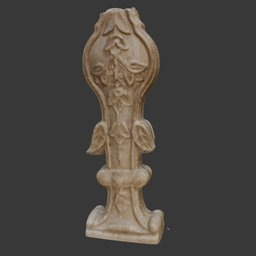
Label: decoration